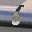
Label: 6